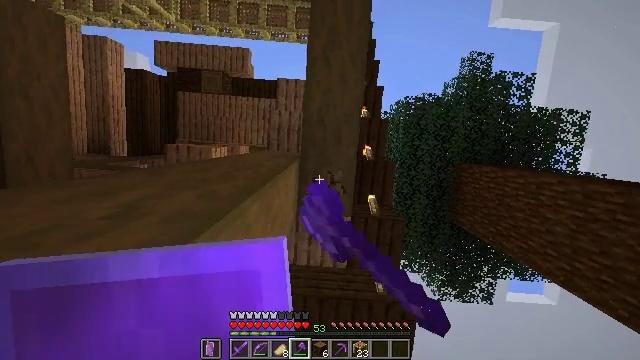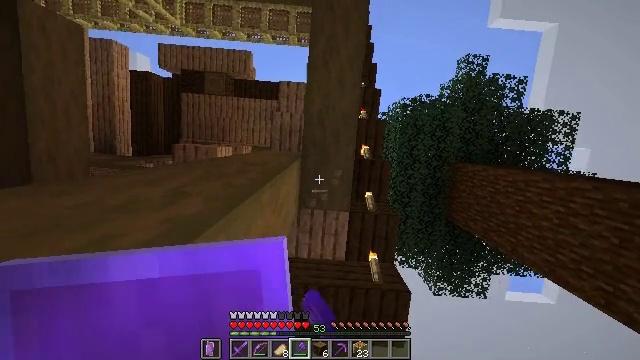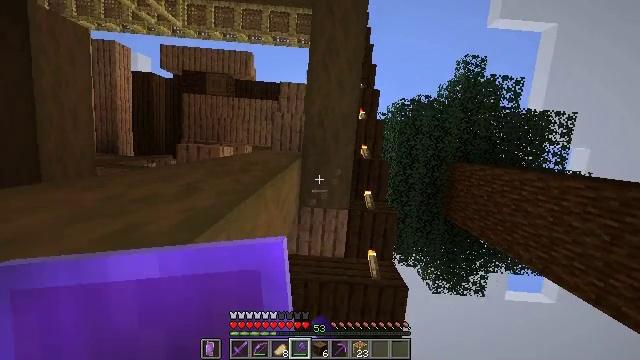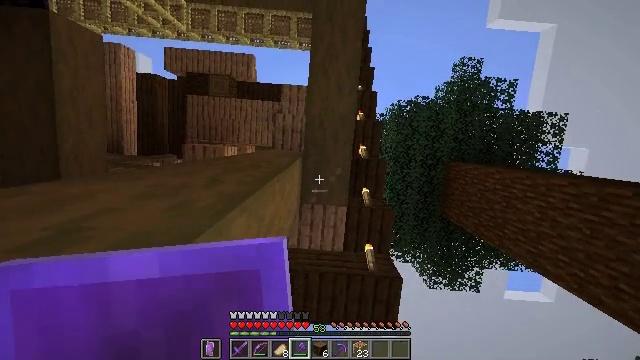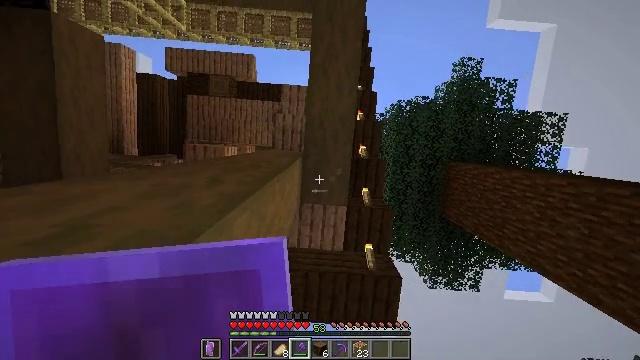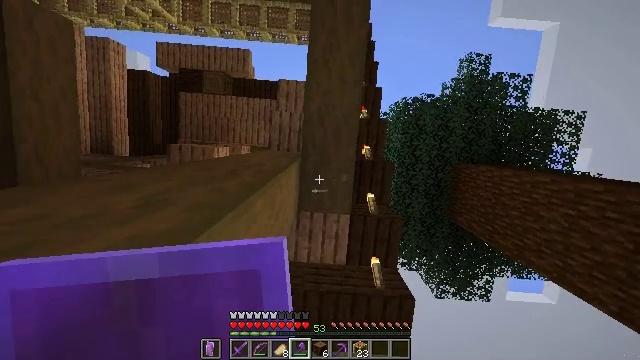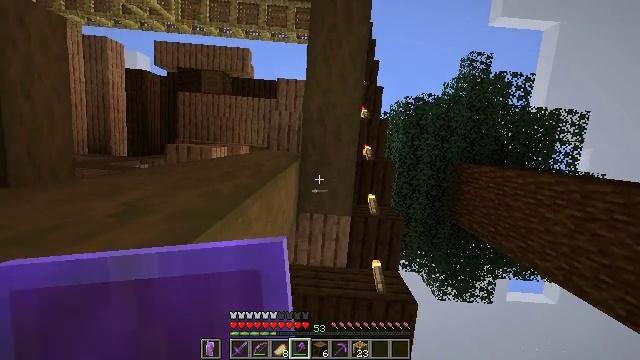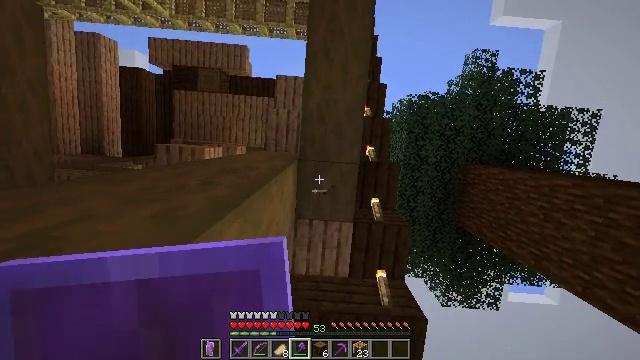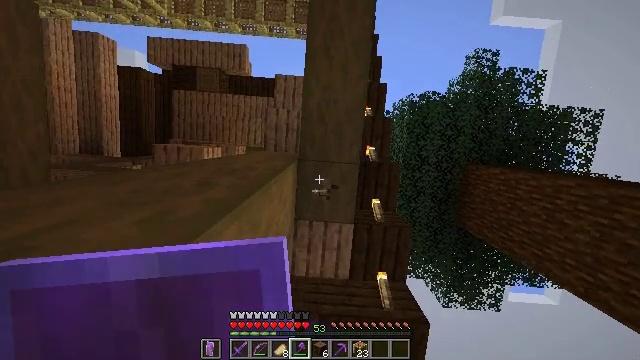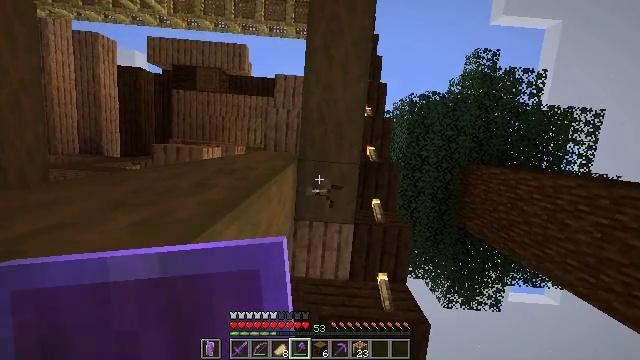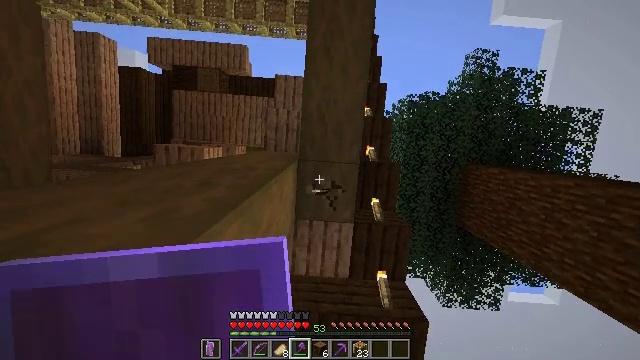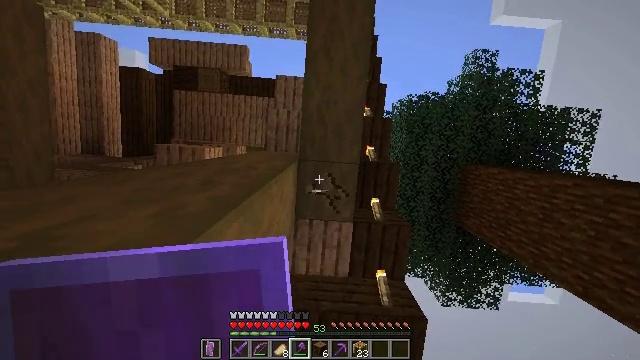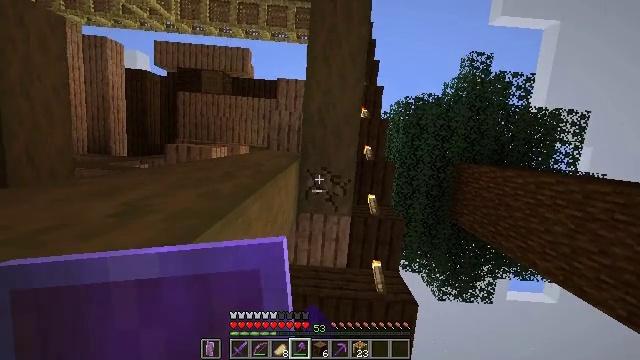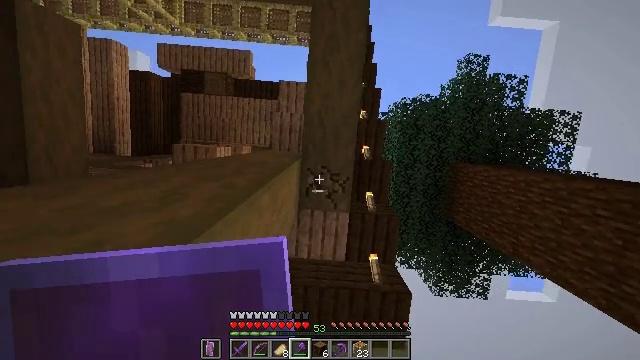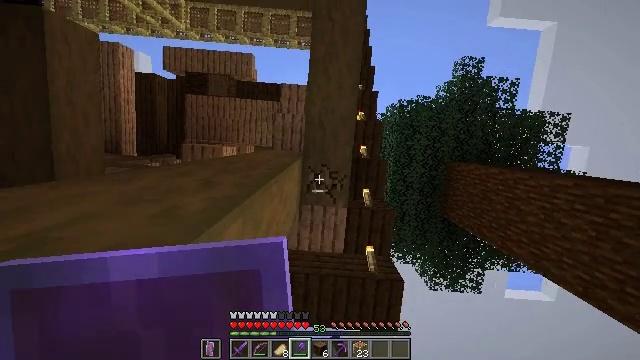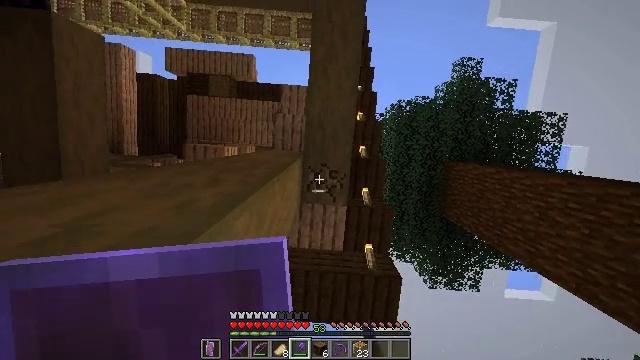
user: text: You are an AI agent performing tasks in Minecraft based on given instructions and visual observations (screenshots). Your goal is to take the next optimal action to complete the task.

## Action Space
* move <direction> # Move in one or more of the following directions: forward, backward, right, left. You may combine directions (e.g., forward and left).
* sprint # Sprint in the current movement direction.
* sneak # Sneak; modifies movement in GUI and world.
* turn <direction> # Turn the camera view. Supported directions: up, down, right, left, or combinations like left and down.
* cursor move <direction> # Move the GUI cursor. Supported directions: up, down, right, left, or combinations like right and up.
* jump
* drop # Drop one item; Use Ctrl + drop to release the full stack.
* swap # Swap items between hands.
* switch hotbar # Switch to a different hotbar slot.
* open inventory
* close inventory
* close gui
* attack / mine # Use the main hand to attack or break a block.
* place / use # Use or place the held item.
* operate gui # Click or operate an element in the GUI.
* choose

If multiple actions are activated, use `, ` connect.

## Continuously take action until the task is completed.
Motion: motion action
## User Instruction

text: Gather stripped spruce log from the tree.
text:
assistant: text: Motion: attack / mine, jump
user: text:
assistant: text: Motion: attack / mine, jump
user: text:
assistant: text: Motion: attack / mine, jump
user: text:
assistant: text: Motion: attack / mine, jump
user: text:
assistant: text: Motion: attack / mine, jump
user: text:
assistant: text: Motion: attack / mine, jump
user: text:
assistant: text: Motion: attack / mine, jump
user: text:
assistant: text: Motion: attack / mine, jump
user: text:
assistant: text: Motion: attack / mine, jump
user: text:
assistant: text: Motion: attack / mine, jump
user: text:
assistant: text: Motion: attack / mine, jump
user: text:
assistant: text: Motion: attack / mine, jump
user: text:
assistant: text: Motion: attack / mine, jump
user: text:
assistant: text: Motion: attack / mine, jump
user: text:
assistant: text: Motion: attack / mine, jump
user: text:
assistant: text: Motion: attack / mine, jump
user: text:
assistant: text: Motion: attack / mine, jump
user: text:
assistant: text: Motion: attack / mine, jump
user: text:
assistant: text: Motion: attack / mine, jump
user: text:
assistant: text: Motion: attack / mine, jump
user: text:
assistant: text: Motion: attack / mine, jump
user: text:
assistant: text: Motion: attack / mine, jump
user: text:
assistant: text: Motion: attack / mine, jump
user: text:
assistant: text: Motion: attack / mine, jump
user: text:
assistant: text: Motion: attack / mine, jump
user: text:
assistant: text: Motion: attack / mine, jump